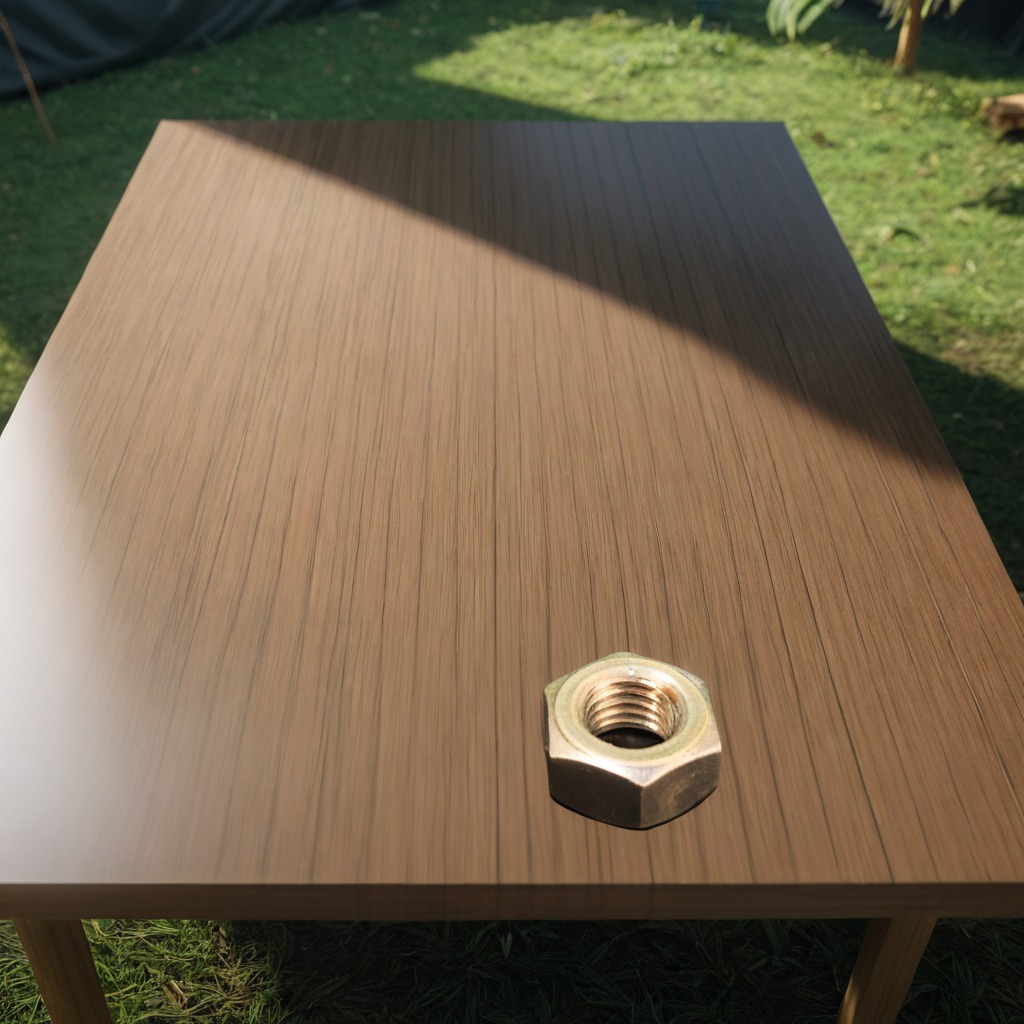
A metal nut is lying on a wooden table inside a jungle field workshop tent humid ambient light worn but